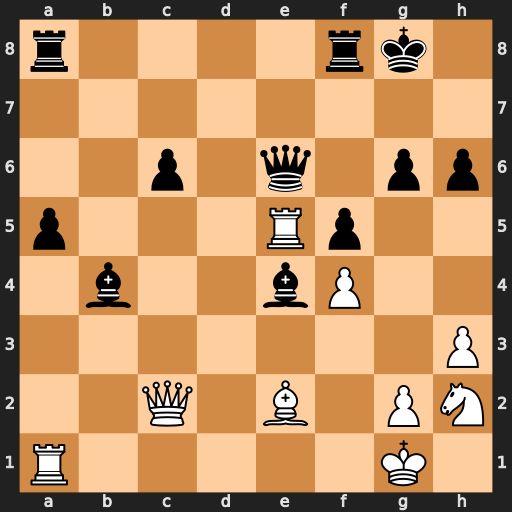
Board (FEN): r4rk1/8/2p1q1pp/p3Rp2/1b2bP2/7P/2Q1B1PN/R5K1
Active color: w
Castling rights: -
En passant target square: -
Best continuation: Qxe4 fxe4 Rxe6